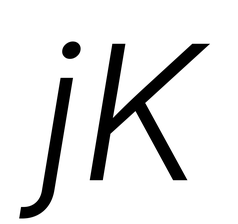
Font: Inter-Italic_Light_Italic